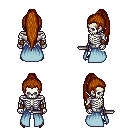
a pixel art fantasy rpg character, male body template, skeleton, overskirt, white pants, brunette extra-long topknot hairstyle, cloth bracers, gold boots, dagger, four views (front, back, left, right), 2x2 character sprite sheet, small pixel art, hard edges, no anti-aliasing